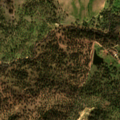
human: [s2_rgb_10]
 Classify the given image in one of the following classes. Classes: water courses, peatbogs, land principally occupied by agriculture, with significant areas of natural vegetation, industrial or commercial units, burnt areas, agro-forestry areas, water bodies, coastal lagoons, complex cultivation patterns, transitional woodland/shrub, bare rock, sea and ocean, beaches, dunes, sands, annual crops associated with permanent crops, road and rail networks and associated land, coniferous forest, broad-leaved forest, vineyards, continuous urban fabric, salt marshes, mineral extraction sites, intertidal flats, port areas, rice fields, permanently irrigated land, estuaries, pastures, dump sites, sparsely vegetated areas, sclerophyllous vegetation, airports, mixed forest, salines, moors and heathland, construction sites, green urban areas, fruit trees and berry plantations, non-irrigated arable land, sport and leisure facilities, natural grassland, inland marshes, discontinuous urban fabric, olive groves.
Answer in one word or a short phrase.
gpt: permanently irrigated land, agro-forestry areas, water bodies